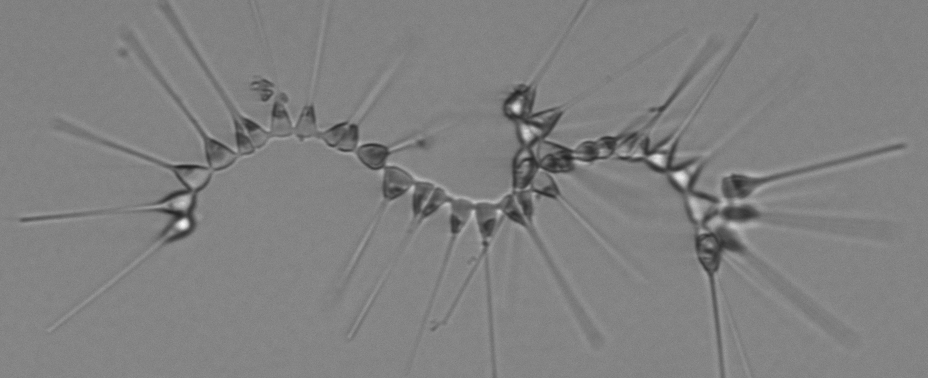
Label: Asterionellopsis_glacialis